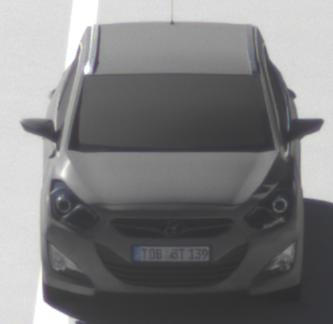
Make: Hyundai
Model: i40 Kombi 1.6 GDI
Detailed model: i40 (VF) Kombi
Model produced from: 2012/08
Model produced until: 2013/09
Doors: 5
Color: gray
Road condition: dry road
Daytime: morning or afternoon
Contrast: high contrast